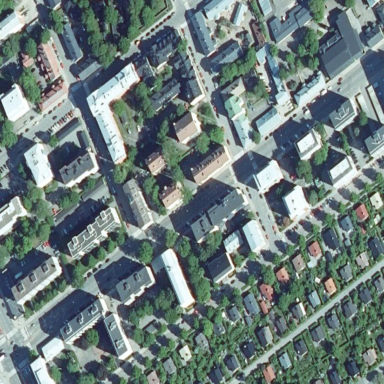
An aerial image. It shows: Residential area located within city block.